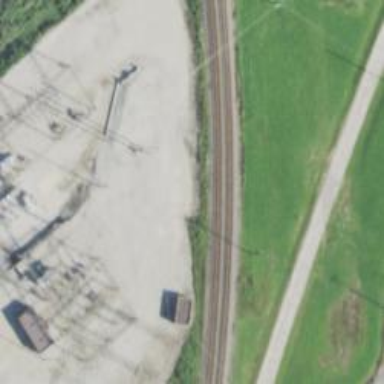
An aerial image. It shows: Power tower.